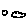
Label: cloud